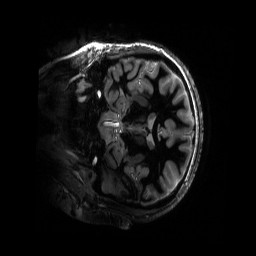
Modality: T1w
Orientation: coronal
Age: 24
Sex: female
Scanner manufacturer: siemens
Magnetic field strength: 6.98 T
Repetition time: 4.5 s
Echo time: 0.00337 s